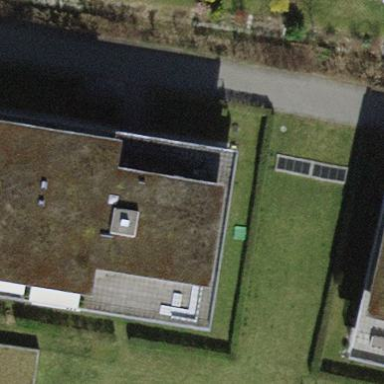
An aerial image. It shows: Flat-roofed apartment building.